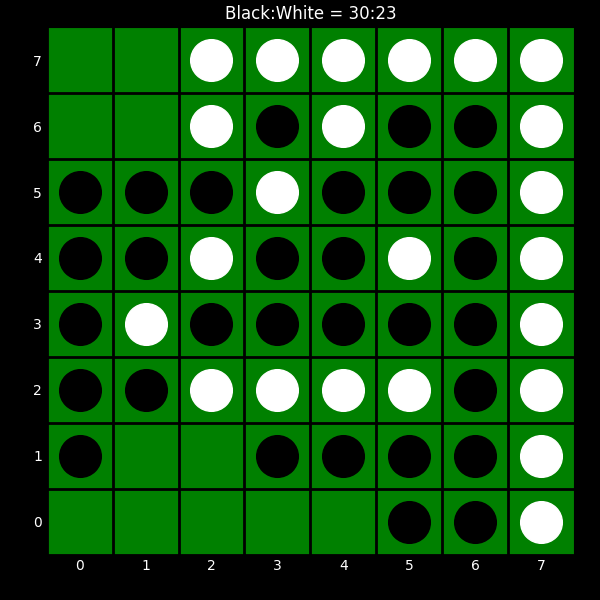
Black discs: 30
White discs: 23